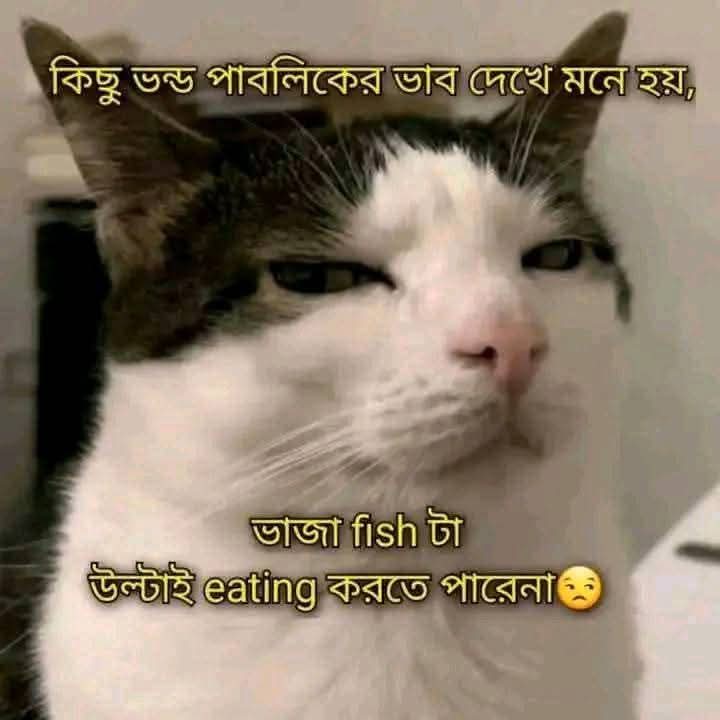
Text: কিছু ভন্ড পাবলিকের ভাব দেখে মনে হয়,
ভাজা fish টা
উল্টাই eating করতে পারেনা
Label: Non Hate